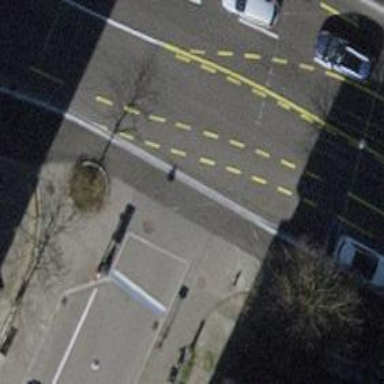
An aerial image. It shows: Unmarked crossing with traffic calming table.